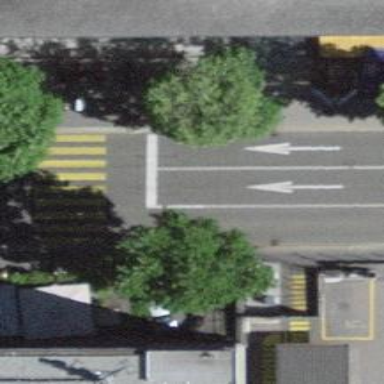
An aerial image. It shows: Road with traffic signals.